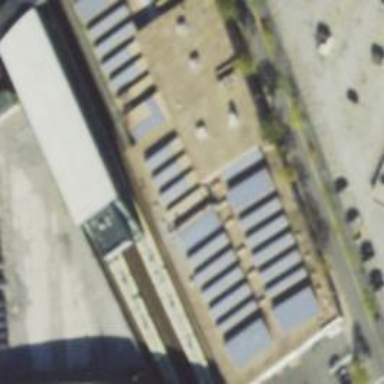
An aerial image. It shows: Generator for power supply.